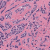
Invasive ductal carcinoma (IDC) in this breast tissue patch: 1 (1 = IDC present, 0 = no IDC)